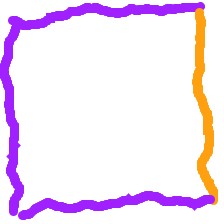
Shape: square